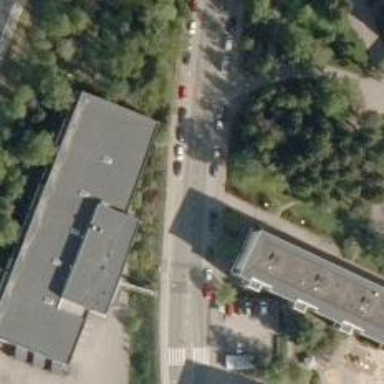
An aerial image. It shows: Tertiary road with asphalt surface and separate sidewalk.